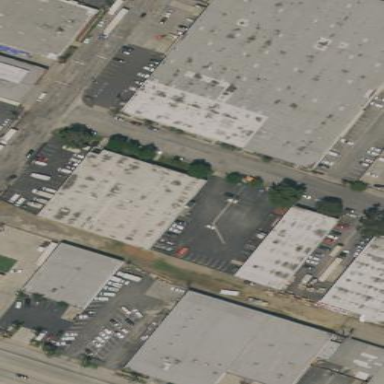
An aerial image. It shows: Warehouse.